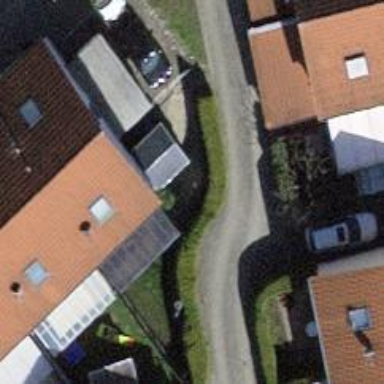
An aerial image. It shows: Living street.